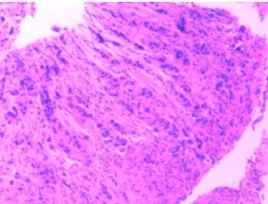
Pathology and imaging data of patient 3. Enhanced CT scan was performed, suggesting that the tumor was further smaller than first examination.
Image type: pathology (h&e)